Current action and preconditions to check: trajectory_clear

Your task: For each precondition in the list above, predict whether it will hold at this action.

Consider the current scene as observed from the mobile robot's camera, and analyze the predicted future states of all dynamic agents (e.g., people, animals, vehicles, or any moving entities) within the NEXT SECOND.

IMPORTANT: Only answer "very likely" if you are absolutely certain—based on strong, clear evidence—that a dynamic agent will violate the precondition in the predicted future state. Do NOT answer "very likely" for unlikely, ambiguous, or low-probability risks.

Ask yourself for each precondition: Is there a high probability, with clear and convincing evidence, that the predicted future states of any dynamic agent will interfere with the predicted future state of the currently executing action within the NEXT SECOND, causing that precondition to fail?

Assess the risk level based on these predictions. Use "likely" or "very likely" if motions create a clear risk of interference.

Use "neutral" or "improbable" if agents are nearby but their predicted paths are clearly diverging or non-conflicting.

Failure Risk Categories: "very improbable", "improbable", "neutral", "likely", "very likely"

Answer Format: Output ONLY the probability_of_failure value from these categories: "very improbable", "improbable", "neutral", "likely", "very likely"

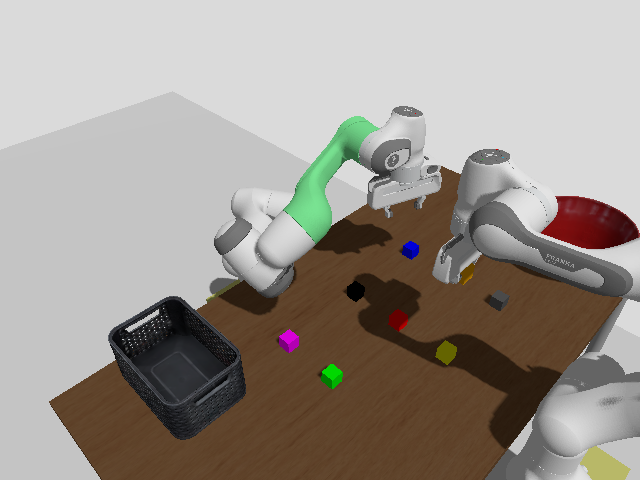

Answer: very improbable